Field crop: tomato
Growth stage: 1
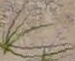
Species: cyperus